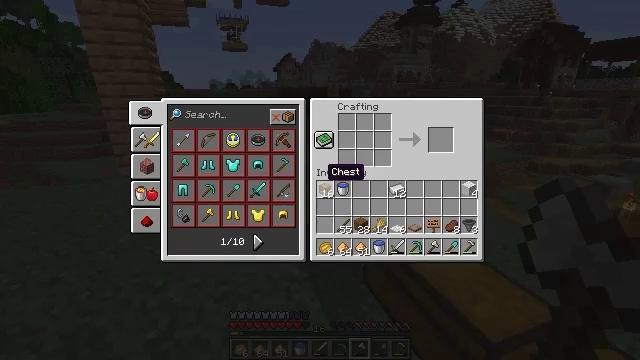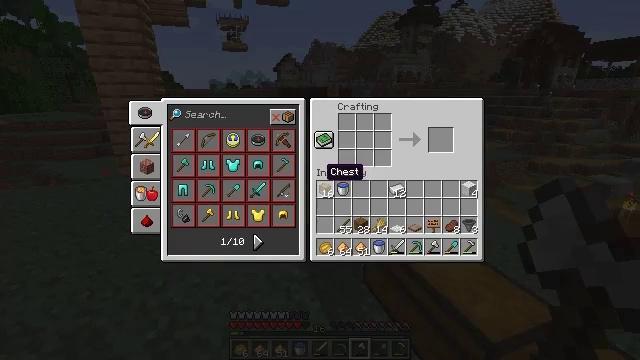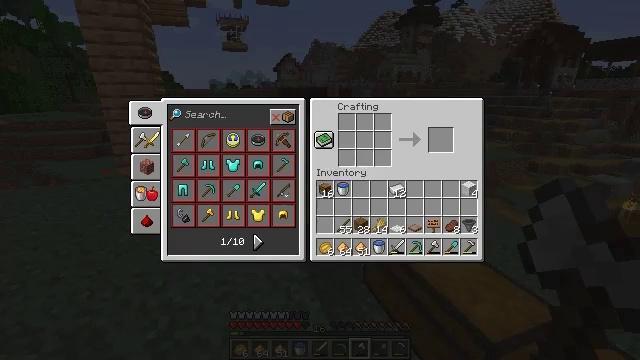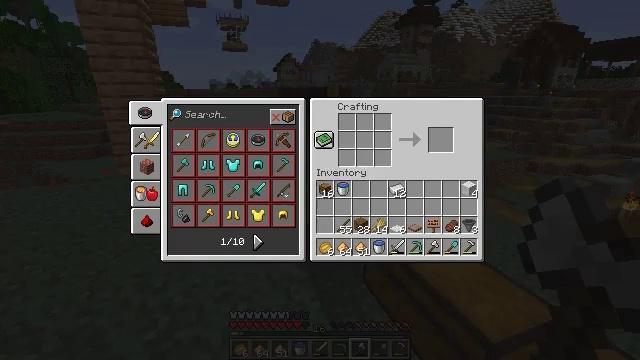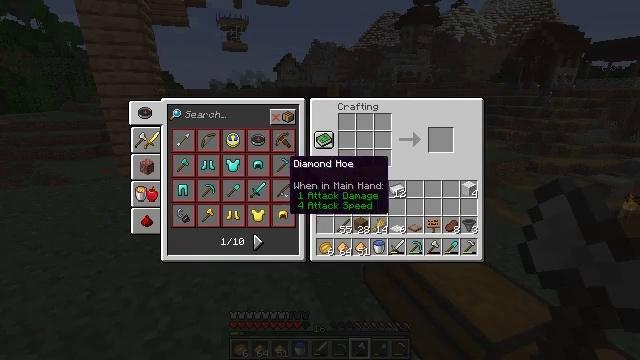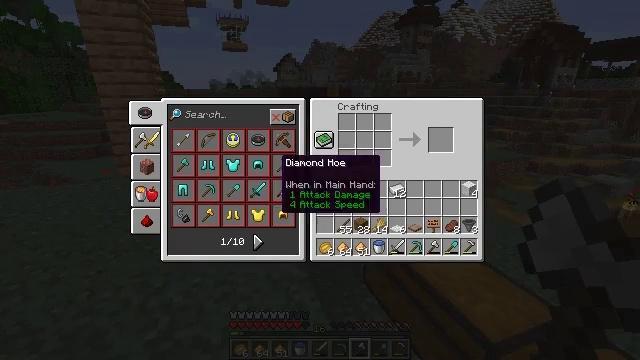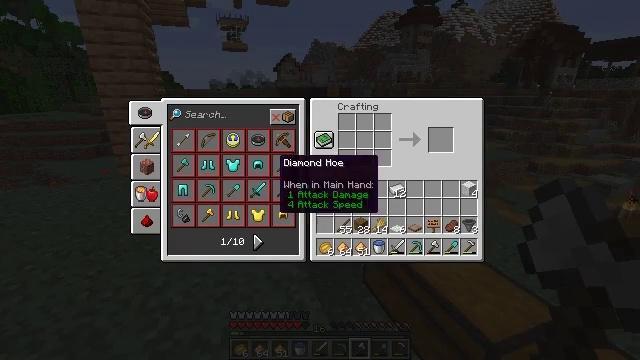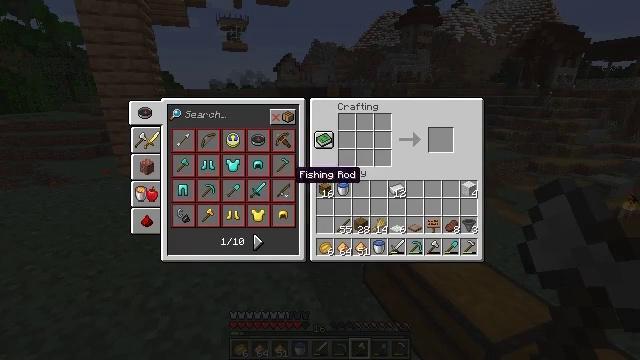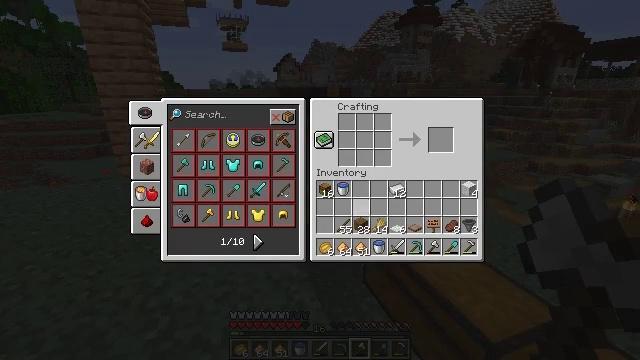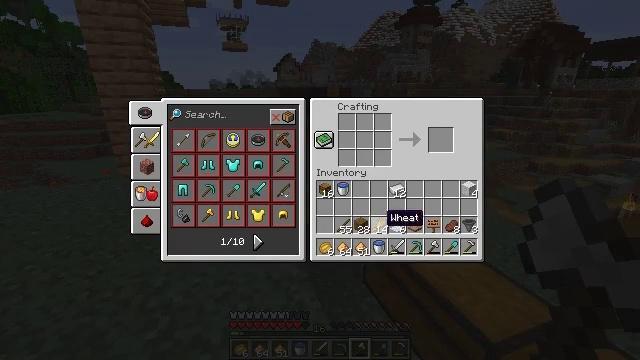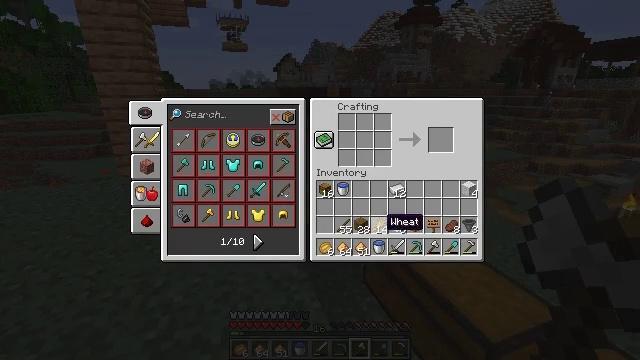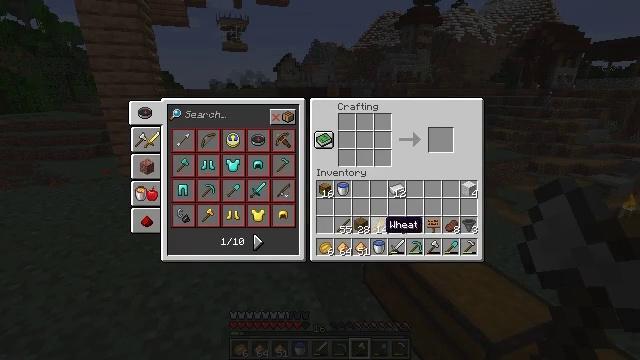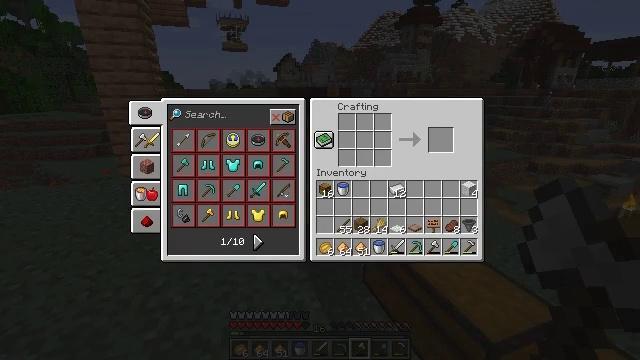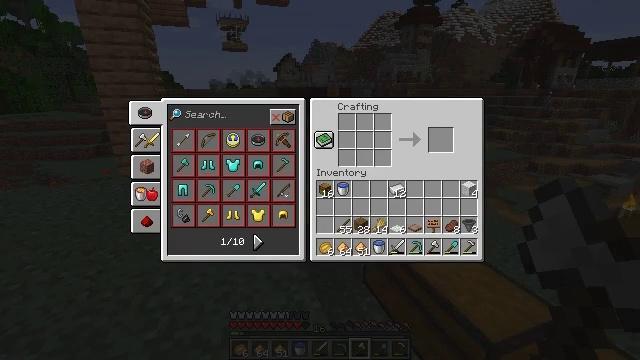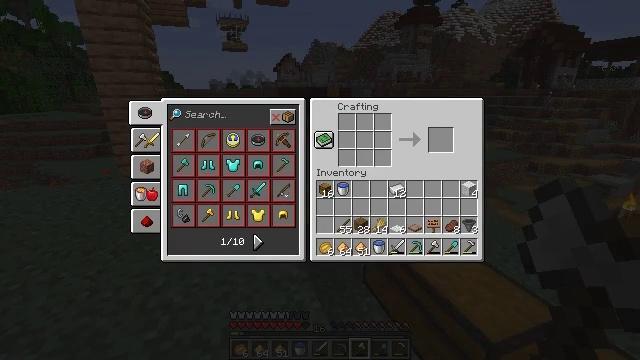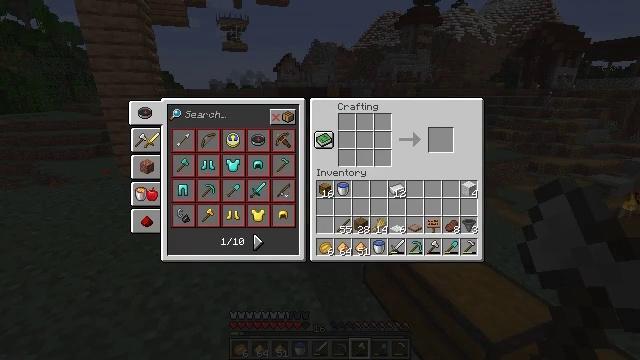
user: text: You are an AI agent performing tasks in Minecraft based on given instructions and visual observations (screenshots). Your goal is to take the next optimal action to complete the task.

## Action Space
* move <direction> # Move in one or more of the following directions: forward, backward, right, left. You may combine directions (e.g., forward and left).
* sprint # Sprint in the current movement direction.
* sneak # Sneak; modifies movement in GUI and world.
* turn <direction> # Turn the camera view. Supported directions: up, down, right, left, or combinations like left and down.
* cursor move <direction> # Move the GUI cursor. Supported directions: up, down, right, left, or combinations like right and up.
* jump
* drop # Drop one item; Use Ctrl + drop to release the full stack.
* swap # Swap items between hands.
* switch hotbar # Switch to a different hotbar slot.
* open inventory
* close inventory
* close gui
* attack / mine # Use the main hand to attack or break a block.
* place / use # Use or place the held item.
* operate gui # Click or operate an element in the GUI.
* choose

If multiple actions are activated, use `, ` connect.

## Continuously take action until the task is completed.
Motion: motion action
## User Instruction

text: Use the crafting grid to make a spruce sign.
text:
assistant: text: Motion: no_op
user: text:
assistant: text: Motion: no_op
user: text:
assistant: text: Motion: cursor move left
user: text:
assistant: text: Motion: cursor move left
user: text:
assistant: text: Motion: cursor move left
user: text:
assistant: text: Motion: no_op
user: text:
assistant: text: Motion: cursor move right and down
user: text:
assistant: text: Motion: cursor move right and down
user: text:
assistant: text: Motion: cursor move right and down
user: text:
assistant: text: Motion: no_op
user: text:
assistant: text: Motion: no_op
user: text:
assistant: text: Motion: no_op
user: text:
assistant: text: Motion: no_op
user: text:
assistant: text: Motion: no_op
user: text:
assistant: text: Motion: no_op
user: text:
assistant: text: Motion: no_op
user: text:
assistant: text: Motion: cursor move left
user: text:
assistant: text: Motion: cursor move left
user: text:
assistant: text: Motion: no_op
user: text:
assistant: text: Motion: no_op
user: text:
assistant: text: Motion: no_op
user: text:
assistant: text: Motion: operate gui
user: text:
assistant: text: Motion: operate gui
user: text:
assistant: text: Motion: no_op
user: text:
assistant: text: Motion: no_op
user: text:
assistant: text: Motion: cursor move up
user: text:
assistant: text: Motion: cursor move left and up
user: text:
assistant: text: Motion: cursor move up
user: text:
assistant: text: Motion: no_op
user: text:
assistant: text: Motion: no_op